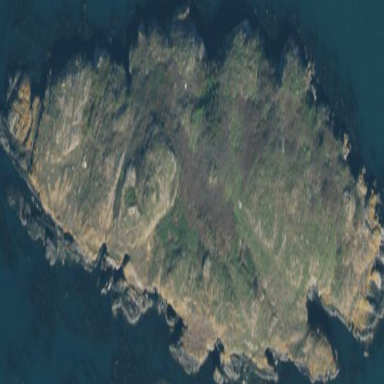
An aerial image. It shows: Islet along the natural coastline.